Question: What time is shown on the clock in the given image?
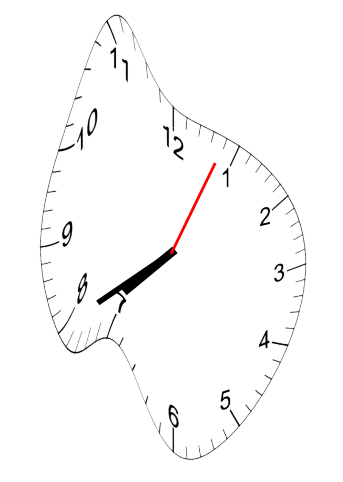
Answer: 07:40:04